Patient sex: F
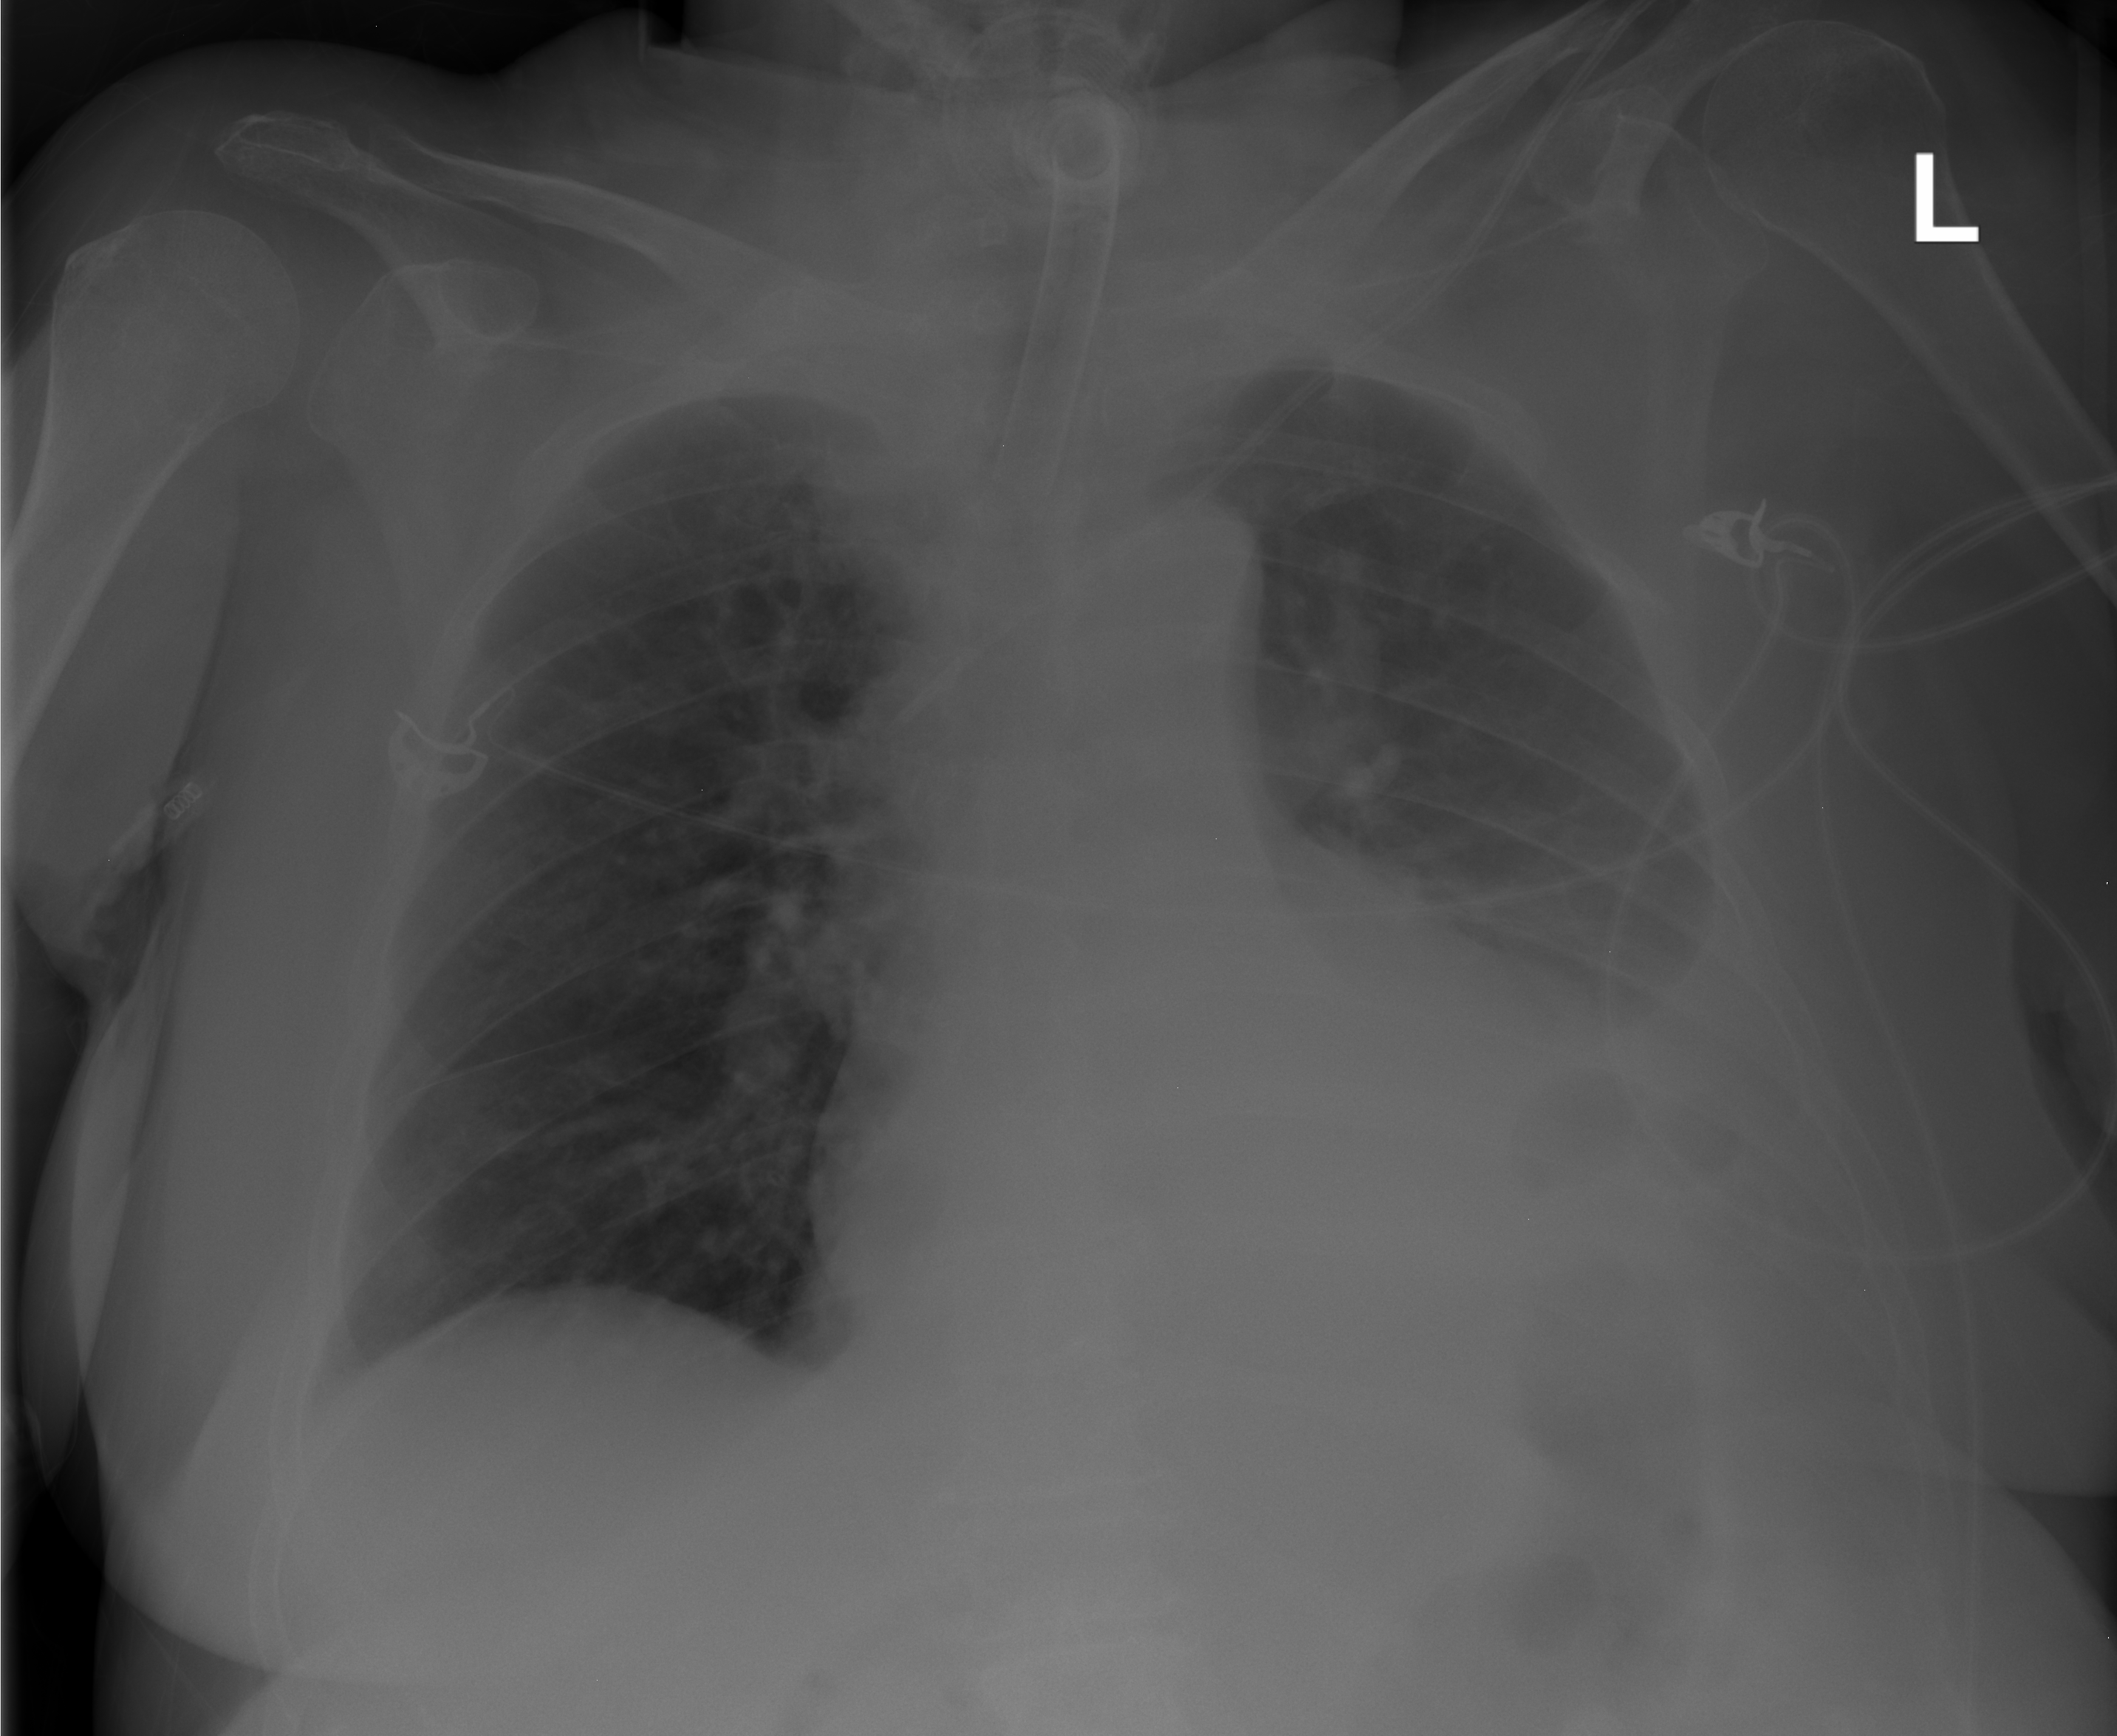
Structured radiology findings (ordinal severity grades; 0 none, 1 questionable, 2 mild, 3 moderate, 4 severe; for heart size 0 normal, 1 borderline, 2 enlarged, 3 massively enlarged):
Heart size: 2
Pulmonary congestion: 2
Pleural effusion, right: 0
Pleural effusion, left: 3
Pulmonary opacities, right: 0
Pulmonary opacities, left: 0
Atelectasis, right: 0
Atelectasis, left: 3